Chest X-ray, PA view. Patient: 62 years old, sex F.
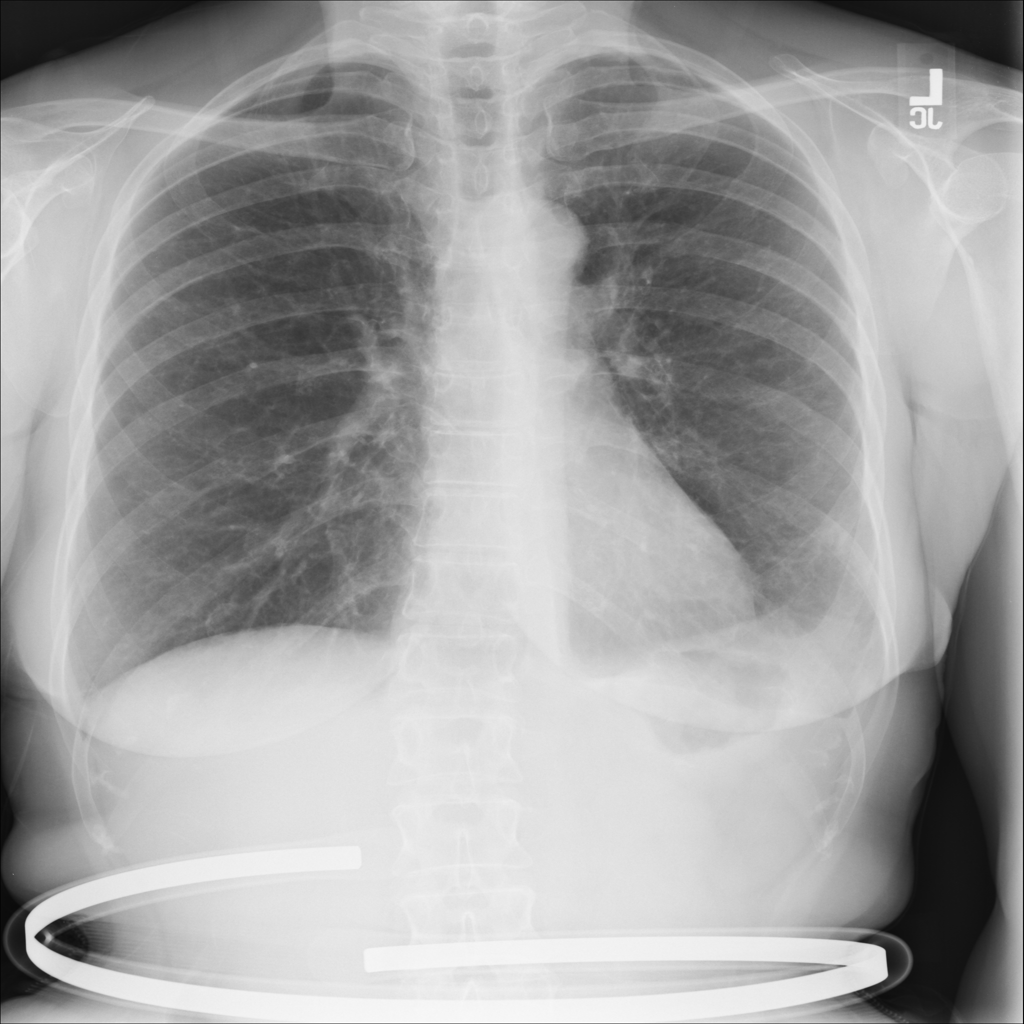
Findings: No Finding